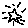
Label: star